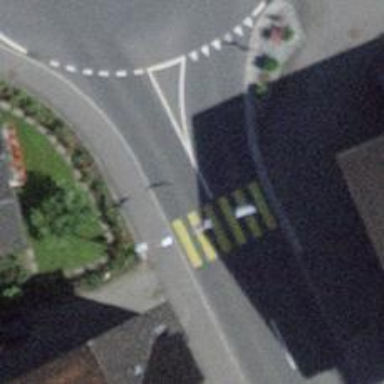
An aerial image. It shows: Uncontrolled zebra crossing on the road.